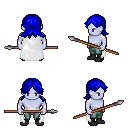
a pixel art fantasy rpg character, male body template, dark elf, purple skin, white cape, teal pants, blue loose hair, black shoes, spear, four views (front, back, left, right), 2x2 character sprite sheet, small pixel art, hard edges, no anti-aliasing